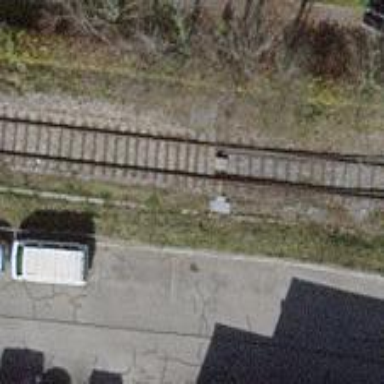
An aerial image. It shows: Railway switch.